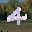
Label: 4